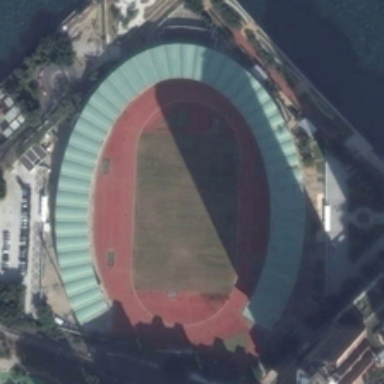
Surrounded by vegetation regularly is a big stadium .